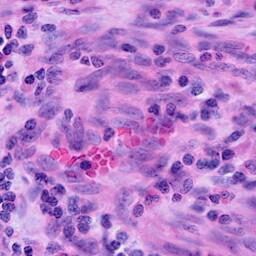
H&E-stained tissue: Cervix